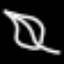
Label: leaf